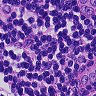
Metastatic tissue present: no